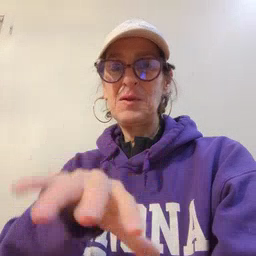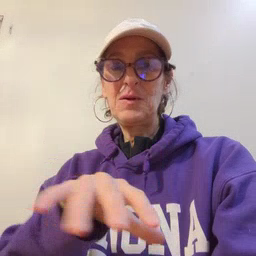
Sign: blow